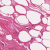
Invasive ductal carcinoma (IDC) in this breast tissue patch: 0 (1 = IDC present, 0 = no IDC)